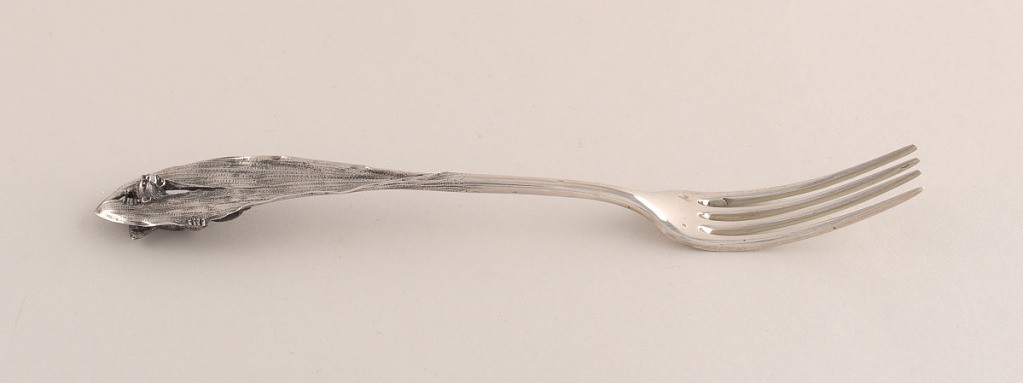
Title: Dessert Fork with Monkey
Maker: Charles Victor Gibert, French
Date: ca. 1890
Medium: silver
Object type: fork
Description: Four tined fork with thin tines. Plain narrow stem, continues to form leaf. On reverse side, monkey applied, with head poking through front side surface as if parting and breaking through the leaf. Toes of one foot visible clutching to edge of leaf on front side.